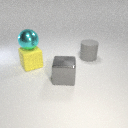
large yellow rubber cube to the left of large gray rubber cylinder